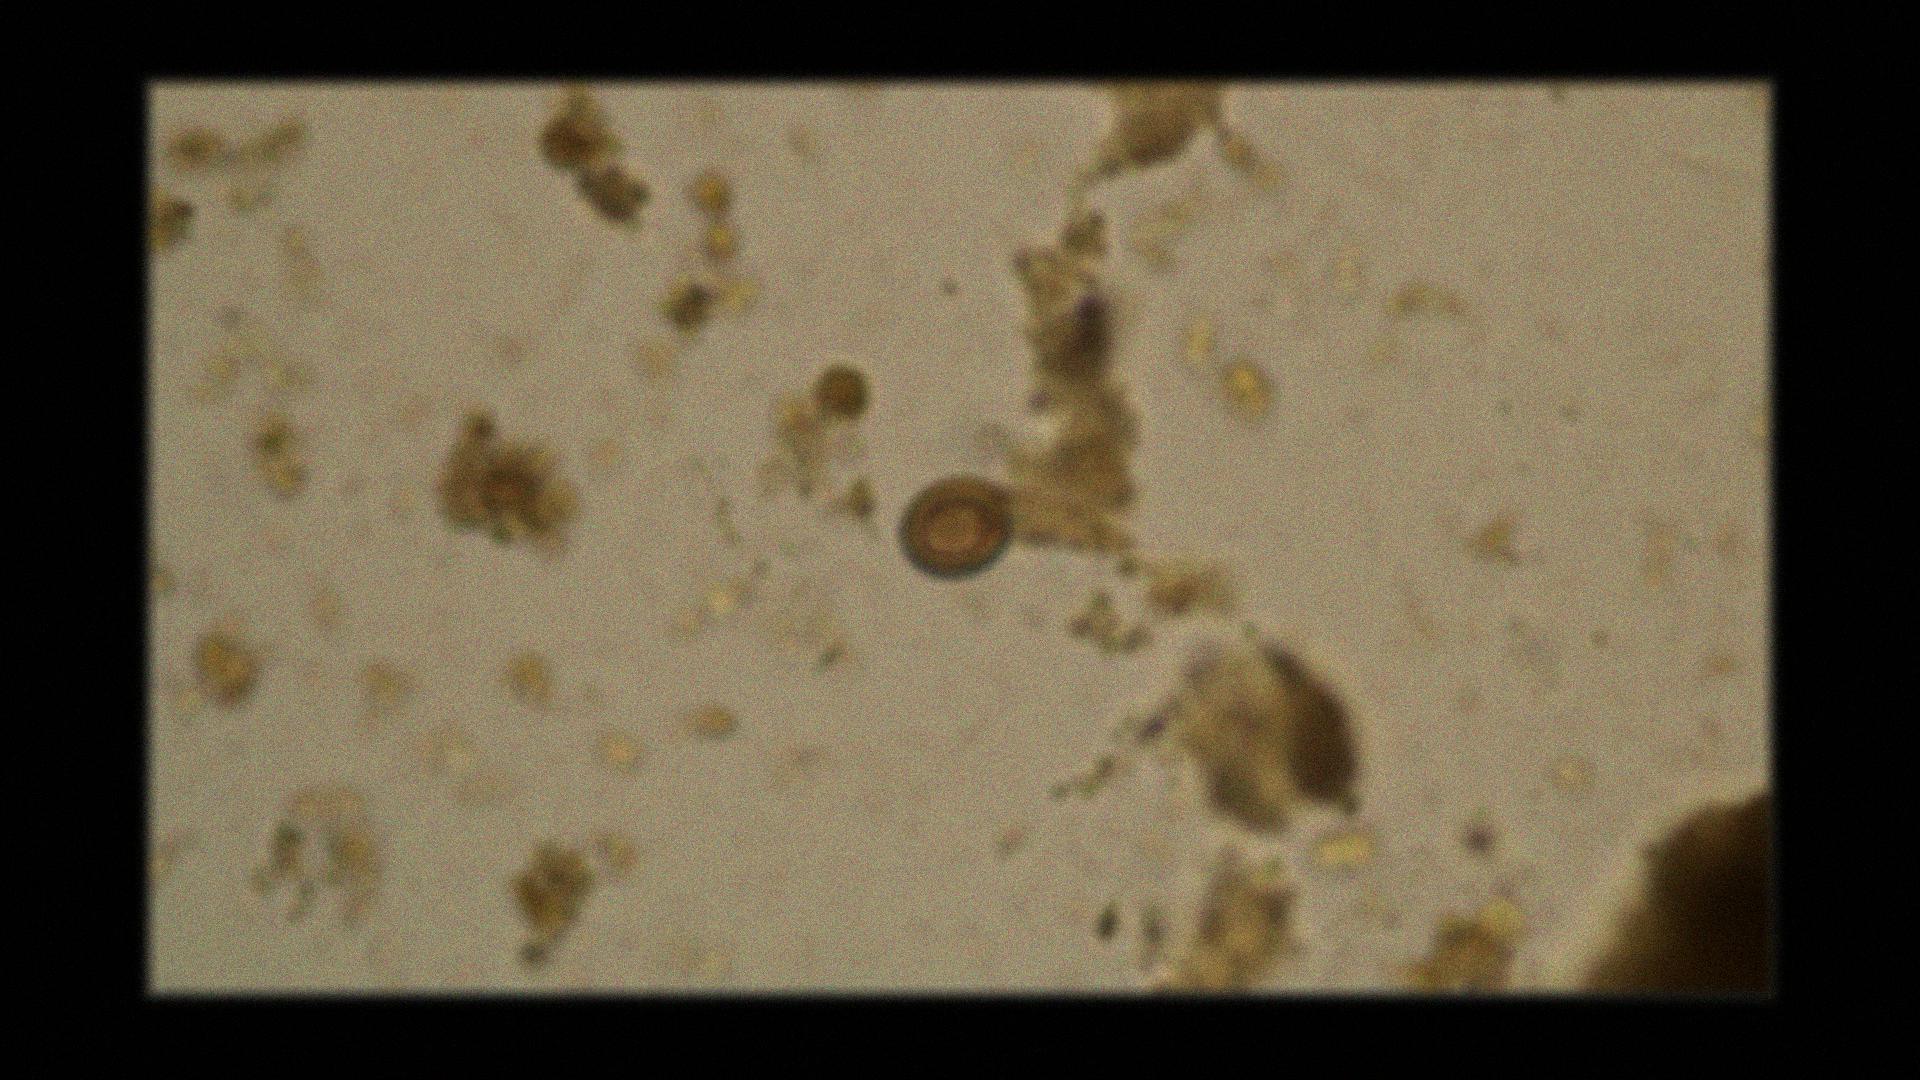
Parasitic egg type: Taenia spp. egg